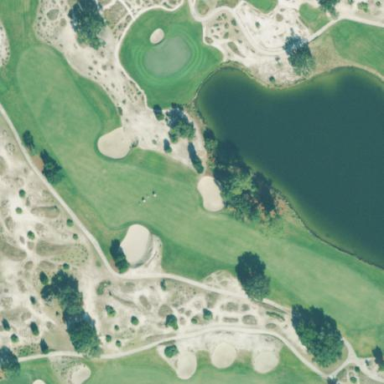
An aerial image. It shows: Sand bunker on golf course.